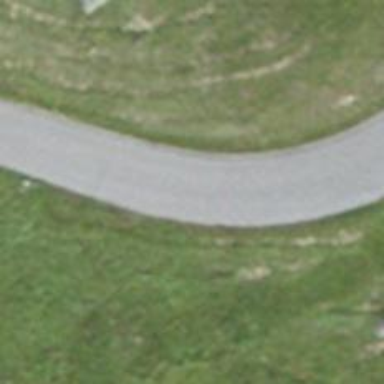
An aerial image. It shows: Unclassified road leading to hillclimbing raceway.